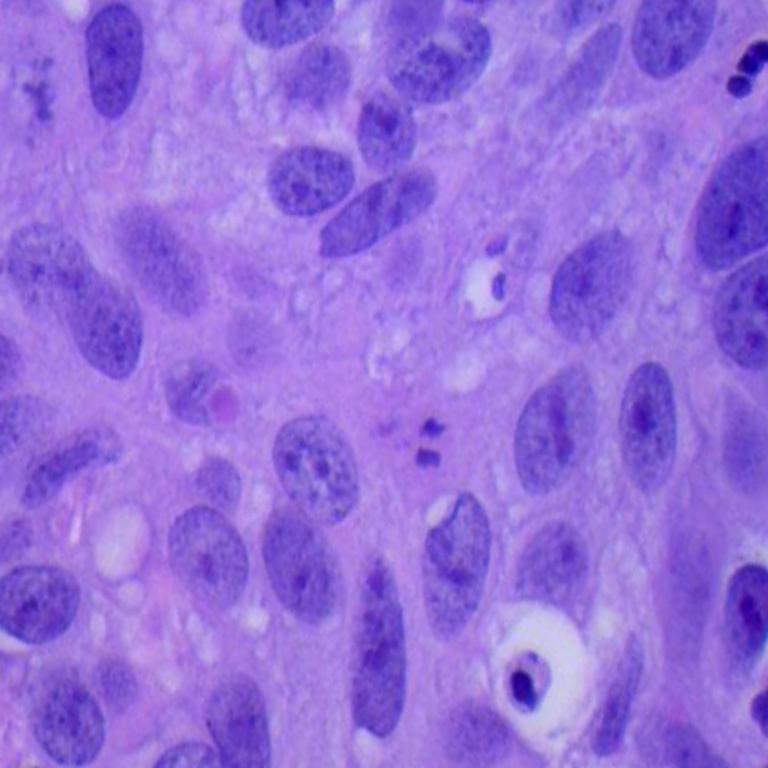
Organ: lung
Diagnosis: squamous carcinomas